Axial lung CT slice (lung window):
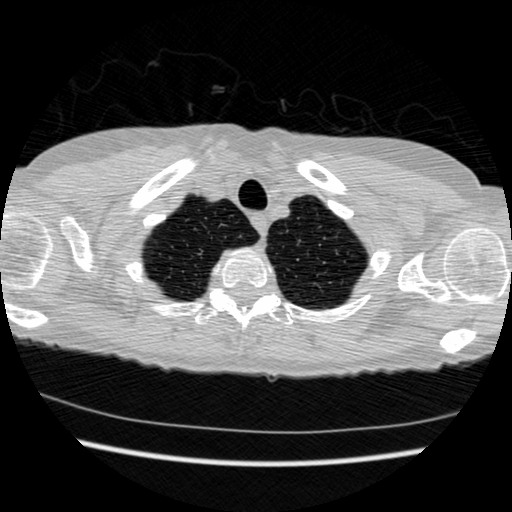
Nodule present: no